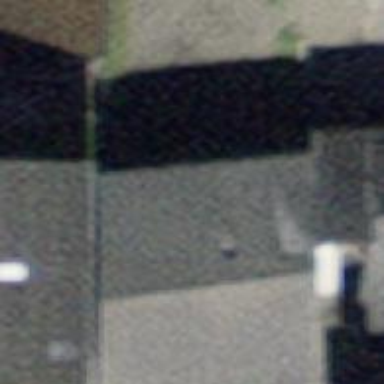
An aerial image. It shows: Terrace building.